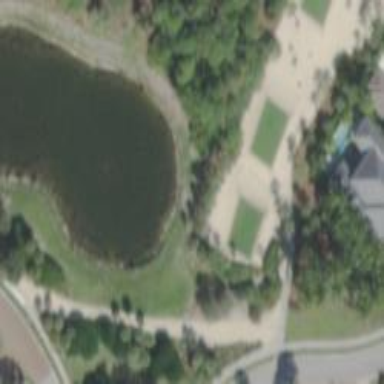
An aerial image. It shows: Water hazard in golf course. The hazard is natural water feature.